二年级 · 组合数学
36 人需要 $(）$ 条

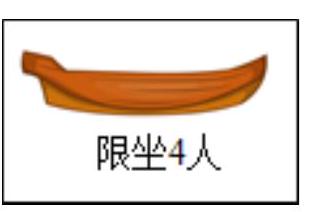
A. 7
B. 8
C. 9
答案: C